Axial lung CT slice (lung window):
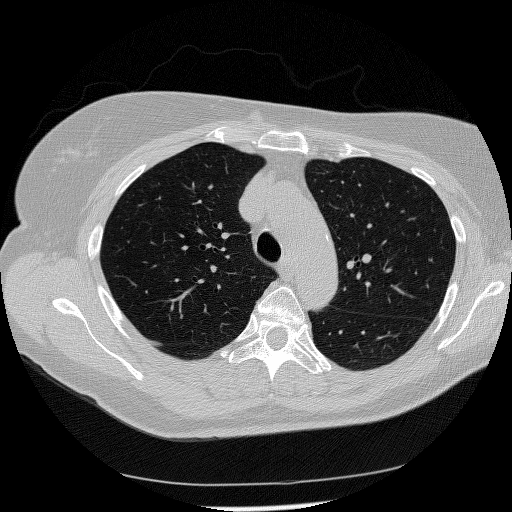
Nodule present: no